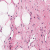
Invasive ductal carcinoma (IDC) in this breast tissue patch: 0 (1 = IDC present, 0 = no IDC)